Question: Anyone knows how to change the line number background color in Xcode, referring to the area in the red box below? Access the setting by:
> Xcode -> Preferences... -> Fonts & Colors
I read through the '.dvtcolortheme' file but haven't found any hint.

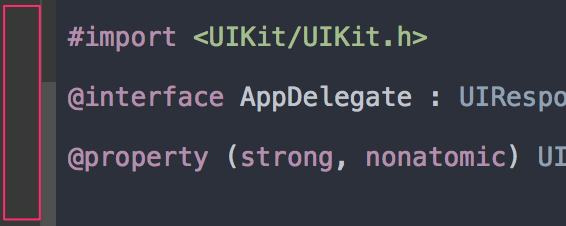
Answer: Unfortunately it seems that the line number/gutter area is given its background colour automatically based on what the background of the editor is. This can be seen by changing the editor's background colour to white or black, and it chooses both a darker colour for white, and a lighter colour for black.